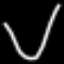
Label: diamond